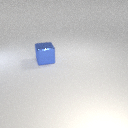
large blue metal cube